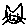
Label: cat